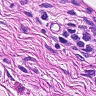
Metastatic tissue present: no